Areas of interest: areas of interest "Park and greenspace"
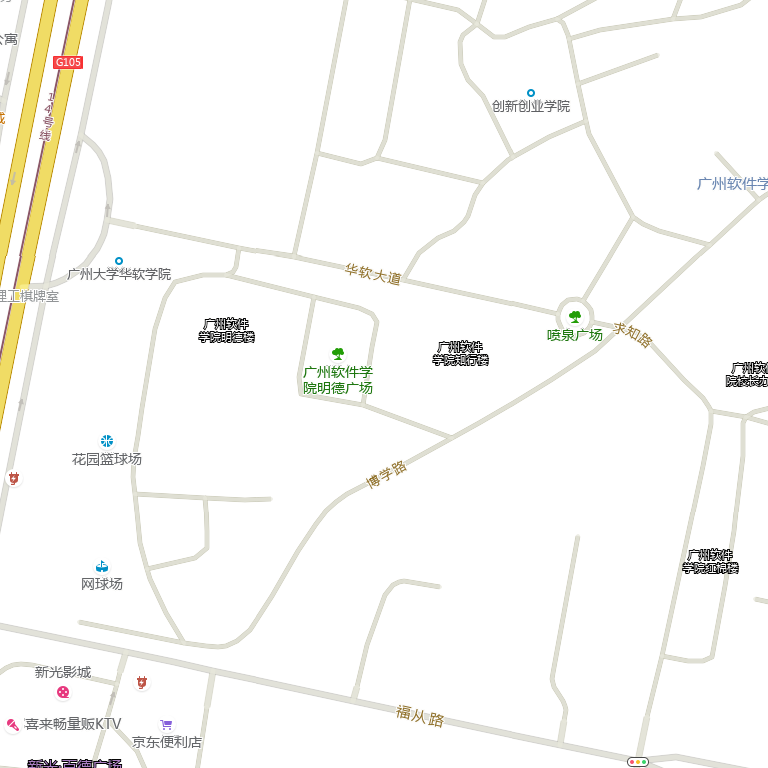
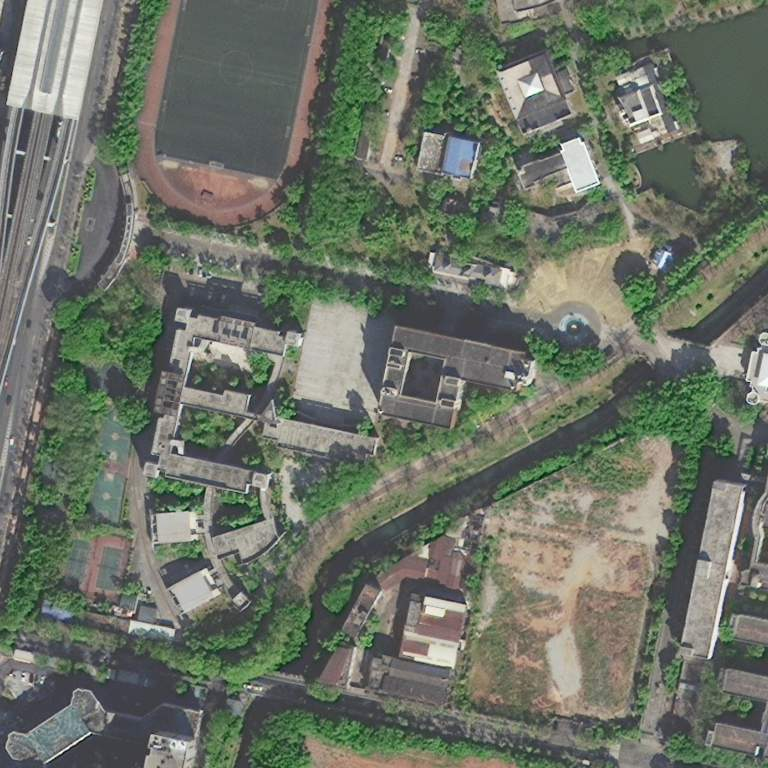